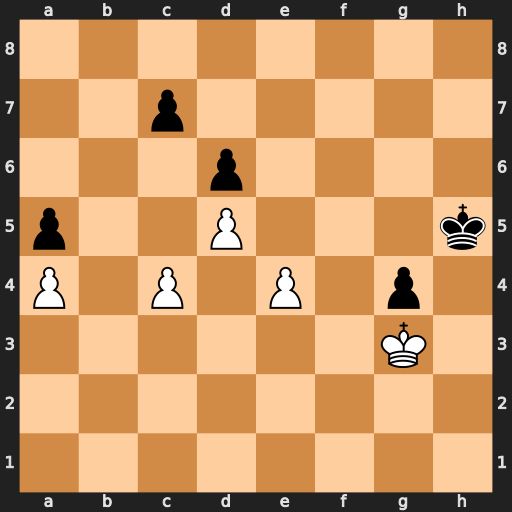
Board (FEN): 8/2p5/3p4/p2P3k/P1P1P1p1/6K1/8/8
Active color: w
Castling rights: -
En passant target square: -
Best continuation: e5 Kg5 e6